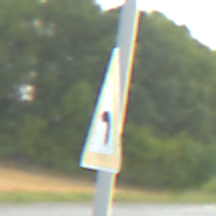
Verkehrszeichen: KurveLinks
Umgebung: Outdoor, RoadRail
Tageszeit: SunriseSunset
Wetter: PartlyCloudy
Licht: Natural
Jahreszeit: NotSpecified
Kontrast: LowContrast